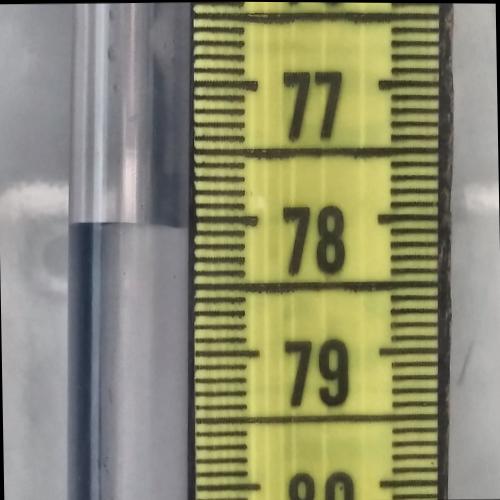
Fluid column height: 78.1 cm